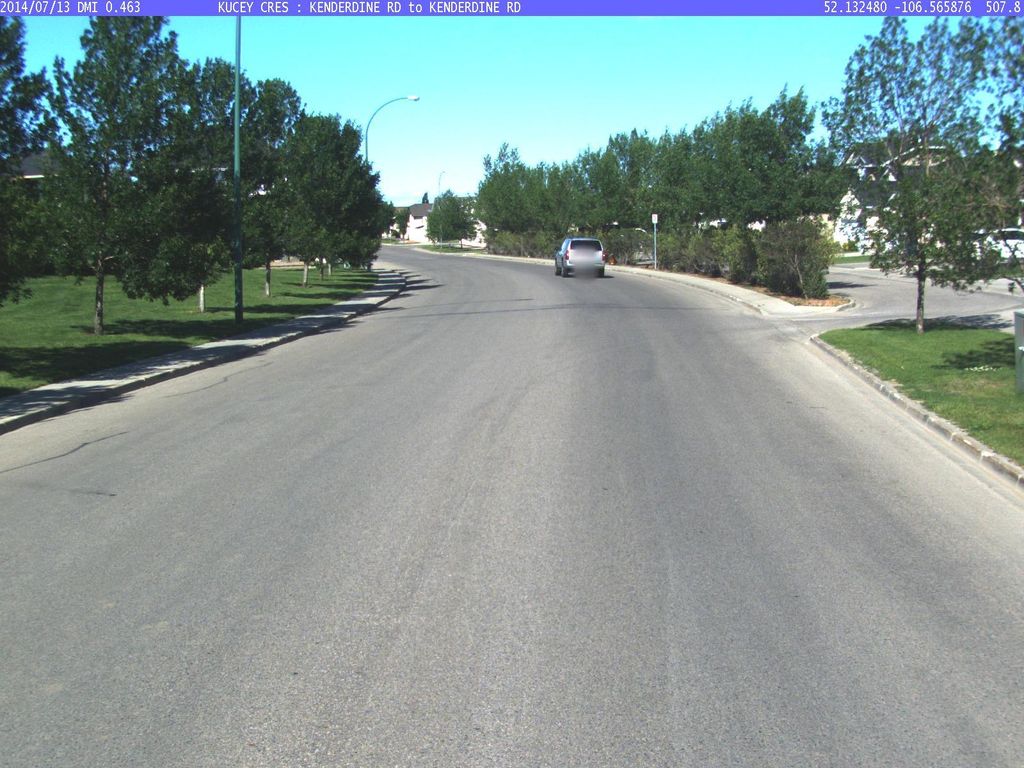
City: saskatoon